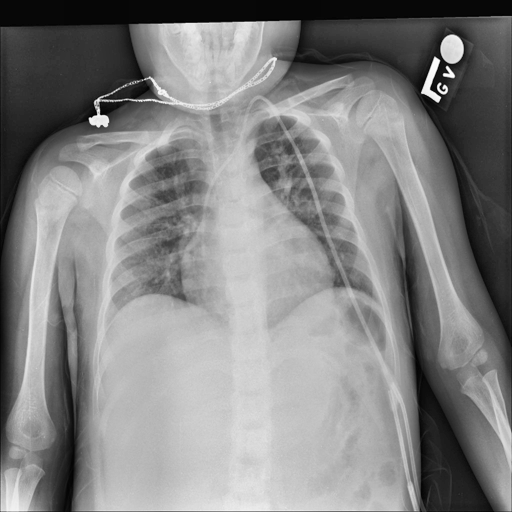
Finding: NORMAL